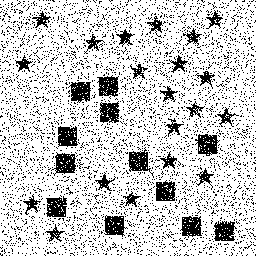
Squares: 12
Triangles: 0
Stars: 20
Total shapes: 32